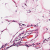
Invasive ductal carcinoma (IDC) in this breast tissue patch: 0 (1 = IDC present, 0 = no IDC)